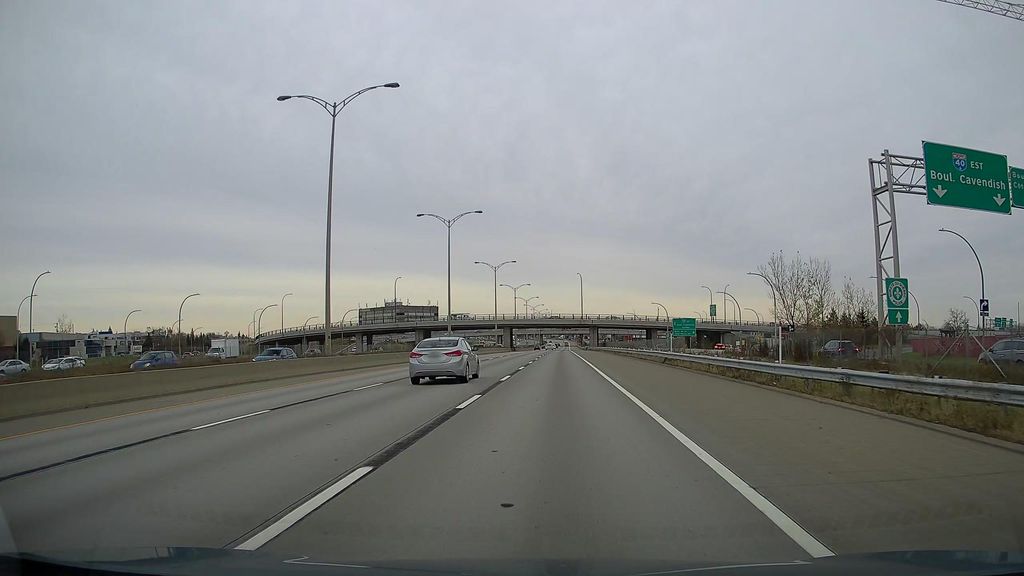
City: montreal